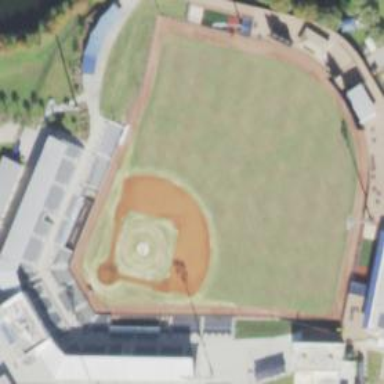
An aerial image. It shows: Baseball stadium for sports and leisure activities.